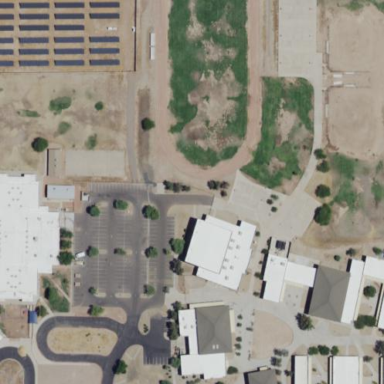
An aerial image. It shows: School.